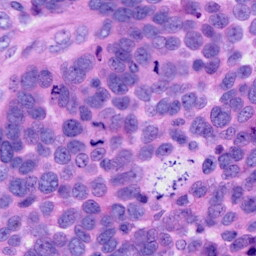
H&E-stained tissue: Ovarian